Акустические волны, распространяющиеся в металлических стержнях, существенно отличаются от волн в неограниченной среде. Строгий анализ распространения таких волн связан с довольно громоздкими математическими расчетами. Будем рассматривать волны, длина $\lambda$ которых велика по сравнению с радиусом $R$ стержня. Опишем распространение продольной волны вдоль оси тонкого стержня постоянного сечения площадью $S$. Стержень считается тонким в том случае, когда радиус стержня $R$ мал по сравнению с длиной волны $\lambda$, т.е. $R / \lambda \ll 1$.  Направим ось $x$ вдоль геометрической оси стержня (Рис. 1). Под действием продольной силы $F$ элементарный отрезок стержня $\Delta x$, ограниченный плоскостями $\Delta x$ и $x + \Delta x$, растянется или сожмется на величину $\Delta u = \frac{\partial u}{\partial x} Δx$, где $\frac{\partial u}{\partial x}$ — относительное удлинение, т. е. деформация элемента стержня. Напряжение $\sigma$ (т.е. сила, действующая на единицу поперечного сечения стержня) согласно закону Гука равно $$ \sigma = \frac{F}{S} = E \frac{\Delta u}{\Delta x} = E \frac{\partial u}{\partial x}, \tag{1} $$ где $E$ — модуль Юнга. В результате переменной деформации вдоль оси стержня будет распространяться продольная волна. Действительно, в сечениях $x$ и $x + \Delta x$ напряжения будут различными, а их разность можно записать следующим образом: $$ \sigma(x + \Delta x) - \sigma(x) = \frac{1}{S} \frac{\partial F}{\partial x} \Delta x = \frac{\partial \sigma}{\partial x} \Delta x = E \frac{\partial^2 u}{\partial x^2} \Delta x. \tag{2} $$ Эта разность напряжений вызовет движение элемента стержня массой $m = S \rho \Delta x$ вдоль оси $x$ ($\rho$ — плотность материала стержня). Используя соотношения $(1)$ и $(2)$, на основании второго закона Ньютона уравнение движения этого элемента можно записать в виде: $$ S \rho \Delta x \frac{\partial^2 u}{\partial t^2} = S E \frac{\partial^2 u}{\partial x^2} \Delta x. \tag{3} $$ Обозначив $c = \sqrt{E / \rho}$, выражение $(3)$ запишем в следующем виде: $$ \frac{\partial^2 u}{\partial t^2} = c^2 \frac{\partial^2 u}{\partial x^2}. \tag{4} $$ Это — волновое уравнение. Оно, в частности, описывает распространение продольных волн в стержне. Общее решение волнового уравнения можно представить в форме двух бегущих волн, распространяющихся в обе стороны вдоль оси $x$ со скоростью $c$: $$ u(x, t) = g(ct - x) + h(ct + x), \tag{5} $$ где $g$ и $h$ — произвольные функции (определяемые начальными и граничными условиями), а $c$ — скорость распространения волны. В случае гармонического возбуждения колебаний с частотой $f$ продольная волна в тонком стержне может быть представлена в виде суперпозиции двух бегущих навстречу друг другу синусоидальных волн: $$ u(x, t)=A_1 \sin⁡(ωt - kx + \varphi_1) + A_2 \sin⁡(ωt + kx+ \varphi_2), \tag{6} $$ где $\omega = 2 \pi f$ — циклическая частота, коэффициент $k = 2 \pi / \lambda$ — волновое число. Здесь первое слагаемое описывает волну, бегущую в положительном направлении по оси $x$, второе — в отрицательном. Скорость их распространения $c = \omega / k$. Соотношения между амплитудами $A_1$ и $A_2$ и начальными фазами $\varphi_1$ и $\varphi_2$, а также возможные частоты колебаний $\omega$ определяются граничными условиями на концах стержня. Предположим, во-первых, что при отражении волны от каждого из концов не происходит потери энергии — в таком случае будут одинаковы амплитуды «падающей» и «отражённой» волн на каждом из концов, то есть $A_1 \approx A_2 = A$. Далее, если концы стержня не закреплены, то напряжение $(1)$ в них должно быть равно нулю. Положив координаты концов стержня равными $x = 0$ и $x = L$, запишем эти условия как $$ \frac{\partial u}{\partial x} \bigg|_{x = 0} = \frac{\partial u}{\partial x} \bigg|_{x = L} = 0. \tag{7} $$ Соотношения $(7)$ должны выполняться в произвольный момент времени. Взяв производную по $x$ от $(6)$ в точке $x = 0$, получим, что для справедливости $(7)$ необходимо $\varphi_1 = \varphi_2 = \varphi$. Таким образом, при отражении синусоидальной волны от свободного конца стержня, её фаза не изменяется (если же концы закреплены, нетрудно получить, что фазы волн должны отличаться на $\pi$). Теперь перепишем $(6)$, используя полученные условия для амплитуд и фаз, а также формулу суммы синусов: $$ u(x, t)=2A \cos ⁡kx \sin⁡(ωt+φ). \tag{8} $$ Колебания такого вида называют гармонической стоячей волной. Подстановка второго условия $(7)$ в $(8)$ даёт уравнение $\sin ⁡kL = 0$, которое определяет набор допустимых значений волновых чисел $k_n L = \pi n$, $n = 1, 2, 3…$ или, выражая через длину волны, $L = n \lambda_n/2$. Таким образом, на длине стержня должно укладываться целое число полуволн. Допустимые значения частот $f_n = c / \lambda_n = n \frac{c}{2L}$. Их называют собственными частотами колебаний стержня длиной $L$. Зависимость амплитуды смещения $u$ от координаты $x$ для собственных колебаний стержня с незакрепленными концами при $n = 1, 2, 3$ представлена на Рис. 2.  Заметим, что в реальной системе стоячая волна не может быть реализована в чистом виде: всегда существуют потери энергии, связанные, в том числе, с отражением волн на краях стержня ($A_1 \neq A_2$). Поэтому для поддержания колебаний необходимо наличие некоторого стороннего возбудителя. Зная плотность материала и величину скорости $c$ можно вычислить модуль Юнга материала $E$. Для определения скорости $c$ в данной работе используется метод акустического резонанса. Это явление состоит в том, что при частотах гармонического возбуждения, совпадающих с собственными частотами колебаний стержня, резко увеличивается амплитуда колебаний, при этом в стержне образуется стоячая волна. Схема экспериментальной установки приведена на Рис. 3.  Исследуемый стержень 5 размещается на стойке 10. Возбуждение и прием колебаний в стержне осуществляются электромагнитными преобразователями 4 и 6, расположенными рядом с торцами стержня. Крепления 9, 11 электромагнитов дают возможность регулировать их расположение по высоте, а также перемещать вправо-влево по столу 12. Электромагнит 4 служит для возбуждения упругих механических продольных колебаний в стержне. На него с генератора звуковой частоты 1 подается сигнал синусоидальной формы. Сигнал с опорного выхода (выход синхронизации) генератора поступает на частотомер 2 и вход канала CH1(X) осциллографа 3. Протекающий по катушке возбуждающего преобразователя 4 переменный ток $I_\sim$ создает магнитное поле $B_\sim$, пропорциональное $I_\sim$, в котором находится один конец стержня. На этот конец стержня будет действовать переменная сила $F_\sim$, величина которой пропорциональна $B^2$ (в случае немагнитных стержней на их концы наклеиваются тонкие диски из магнитной стали). Для получения линейной связи между возбуждающей силой $F_\sim$ и током $I_\sim$ в преобразователе имеется постоянный магнит, поле которого $B_0$ значительно больше $B_\sim$. В этом случае действующая на стержень переменная сила пропорциональна $$ F_\sim \propto (B_0 + B_\sim )^2 \propto B_0^2 + 2B_0 B_\sim \propto B_0 I_\sim + const., $$ т.к. $2B_0 B_\sim \gg B_\sim^2$. Линейная связь между током и действующей силой позволяет определить частоту переменной силы по измерению частоты сигнала генератора. Рядом с другим торцом стержня находится аналогичный электромагнитный датчик 6, который служит для преобразования механических колебаний в электрические. При колебаниях стержня магнитное поле, в котором находится торец стержня, изменяется и вызывает ЭДС в электромагните 6. Амплитуда этой ЭДС пропорциональна амплитуде колебаний стержня, а частота совпадает с частотой генератора. При настройке генератора на резонансную частоту стержня амплитуда колебаний последнего резко возрастает. ЭДС, наводимая этими колебаниями в приемнике 6, усиливается усилителем 7. С выхода усилителя исследуемый сигнал подается на вход канала CH2(Y) осциллографа. Перед включением осциллографа в сеть убедитесь, что органы управления осциллографа установлены следующим образом: Соберите установку согласно Рис 3. Разместите электромагниты напротив торцов стержня так, чтобы торцы стержня совпали с центрами датчиков, а зазор между полюсами электромагнита и торцевой поверхностью стержней составлял $1–3 \ мм$. Плоскость магнитов должна быть строго перпендикулярна оси стержня. Не допускайте соприкосновения электромагнита со стержнем. Подав на канал CH1(X) сигнал с генератора, а на канал CH2(Y) исследуемый сигнал с усилителя, можно получить на экране фигуру Лиссажу. Дальнейшие измерения, включая поиски резонансов, вы можете производить как с помощью фигур Лиссажу, так и рассматривая одновременно два синусоидальных сигнала, развернутых по времени. Выбранный вариант запишите в работе. Во всех пунктах этой задачи необходимо оценивать погрешности. Установите медный стержень длиной $L = (600 \pm 5) \ мм$. Подставка 10 должна быть расположена в середине стержня.
Найдите первую резонансную частоту $f_1^{Cu}$ для этого стержня. Точно найденный резонанс характеризуется следующими признаками: амплитуда принятого сигнала достигает максимума; амплитуда не меняется во времени (отсутствуют биения). Первая резонансная частота здесь и в пунктах $A3 - A4$ лежит в диапазоне от $2.5$ до $5 \ кГц$.
Найдите все последующие резонансные частоты $f_n^{Cu}$. Результаты занесите в таблицу.
Установите алюминиевый стержень длиной $L = (600 \pm 5) \ мм$. Найдите его резонансные частоты $f_n^{Al}$.
Установите стальной стержень длиной $L = (600 \pm 5) \ мм$. Найдите его резонансные частоты $f_n^{St}$.
На одном графике постройте зависимости $f_n (n)$ для стержней всех материалов. Определите значение скорости звука $c_{Cu}$, $c_{Al}$, $c_{St}$.
Измеряя необходимые параметры стержней, найдите их плотности $\rho_{Cu}$, $\rho_{Al}$, $\rho_{St}$. Рассчитайте также модуль Юнга всех материалов $E_{Cu}$, $E_{Al}$, $E_{St}$. Дальнейшие эксперименты следует проводить со алюминиевым стержнем.
Определите радиус стержня $R_{Al}$. Проверьте справедливость приближения «тонкий стержень» ($R / \lambda \ll 1$).
Перестраивая генератор, добейтесь возбуждения первой гармоники $f_1^{Al}$ резонансных колебаний в стержне на «половинной» частоте $f_1^{Al} / 2$. Пронаблюдайте на экране осциллографа фигуру Лиссажу. Зарисуйте ее. Объясните явление.
Снимите амплитудно-частотную характеристику вблизи первого резонанса. Постройте ее график.
По графику из пункта $D1$ определите добротность $Q$ стержня.
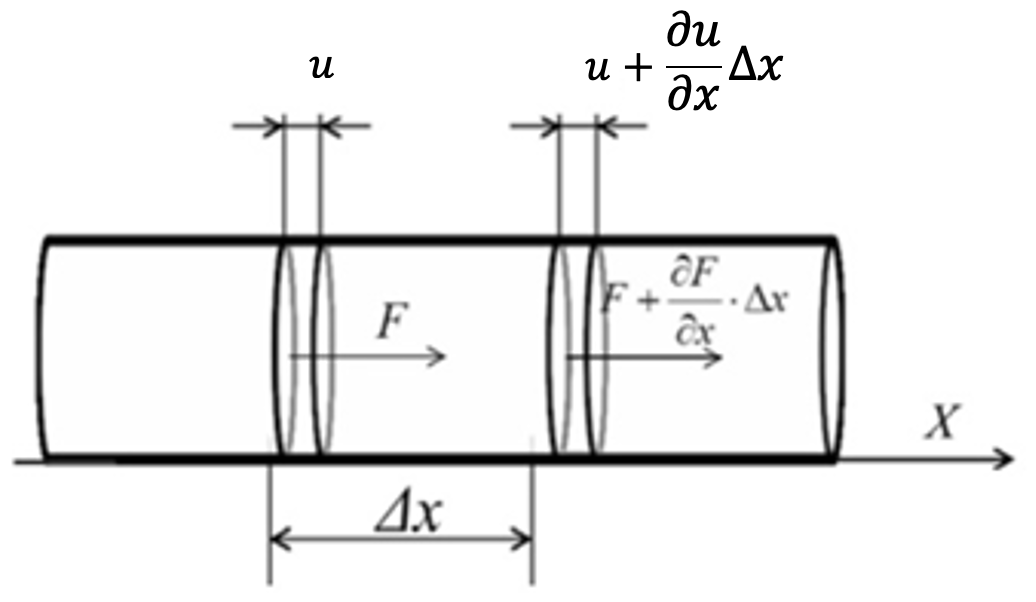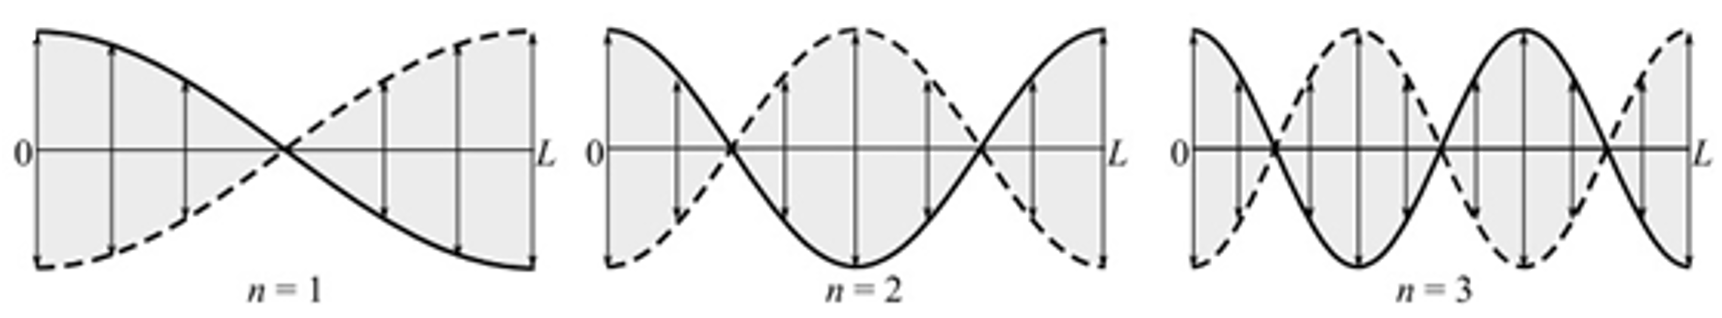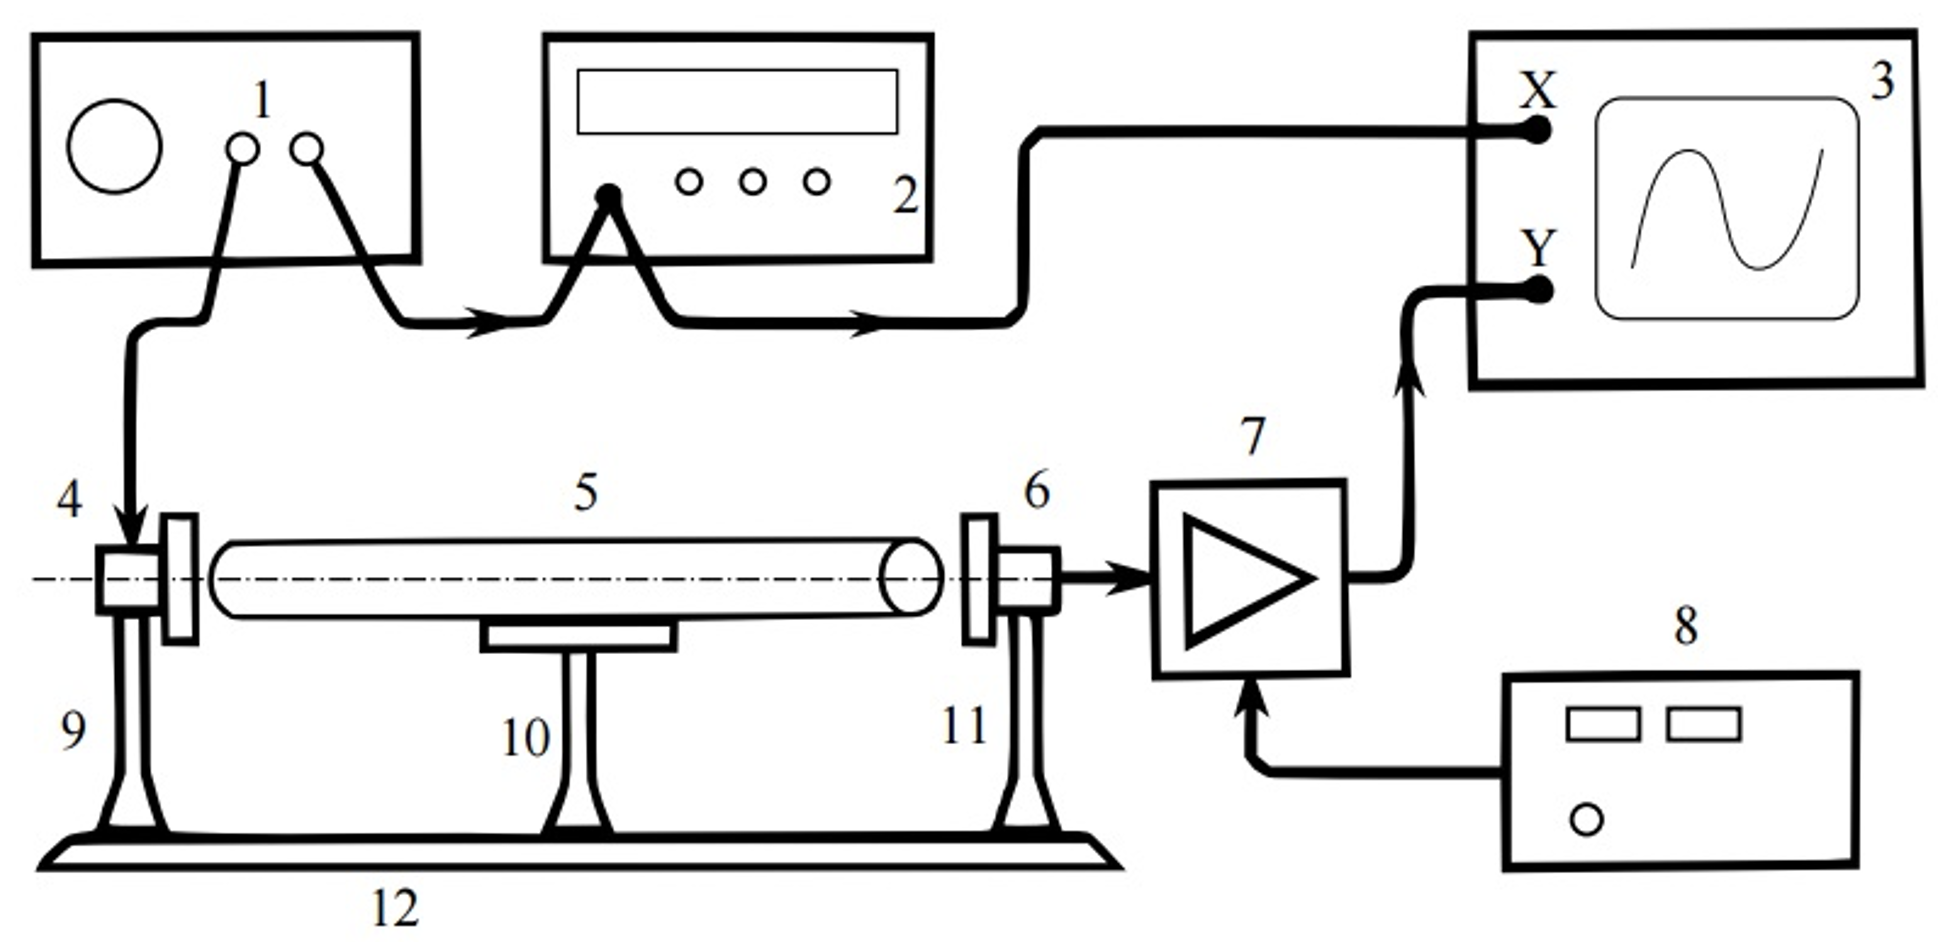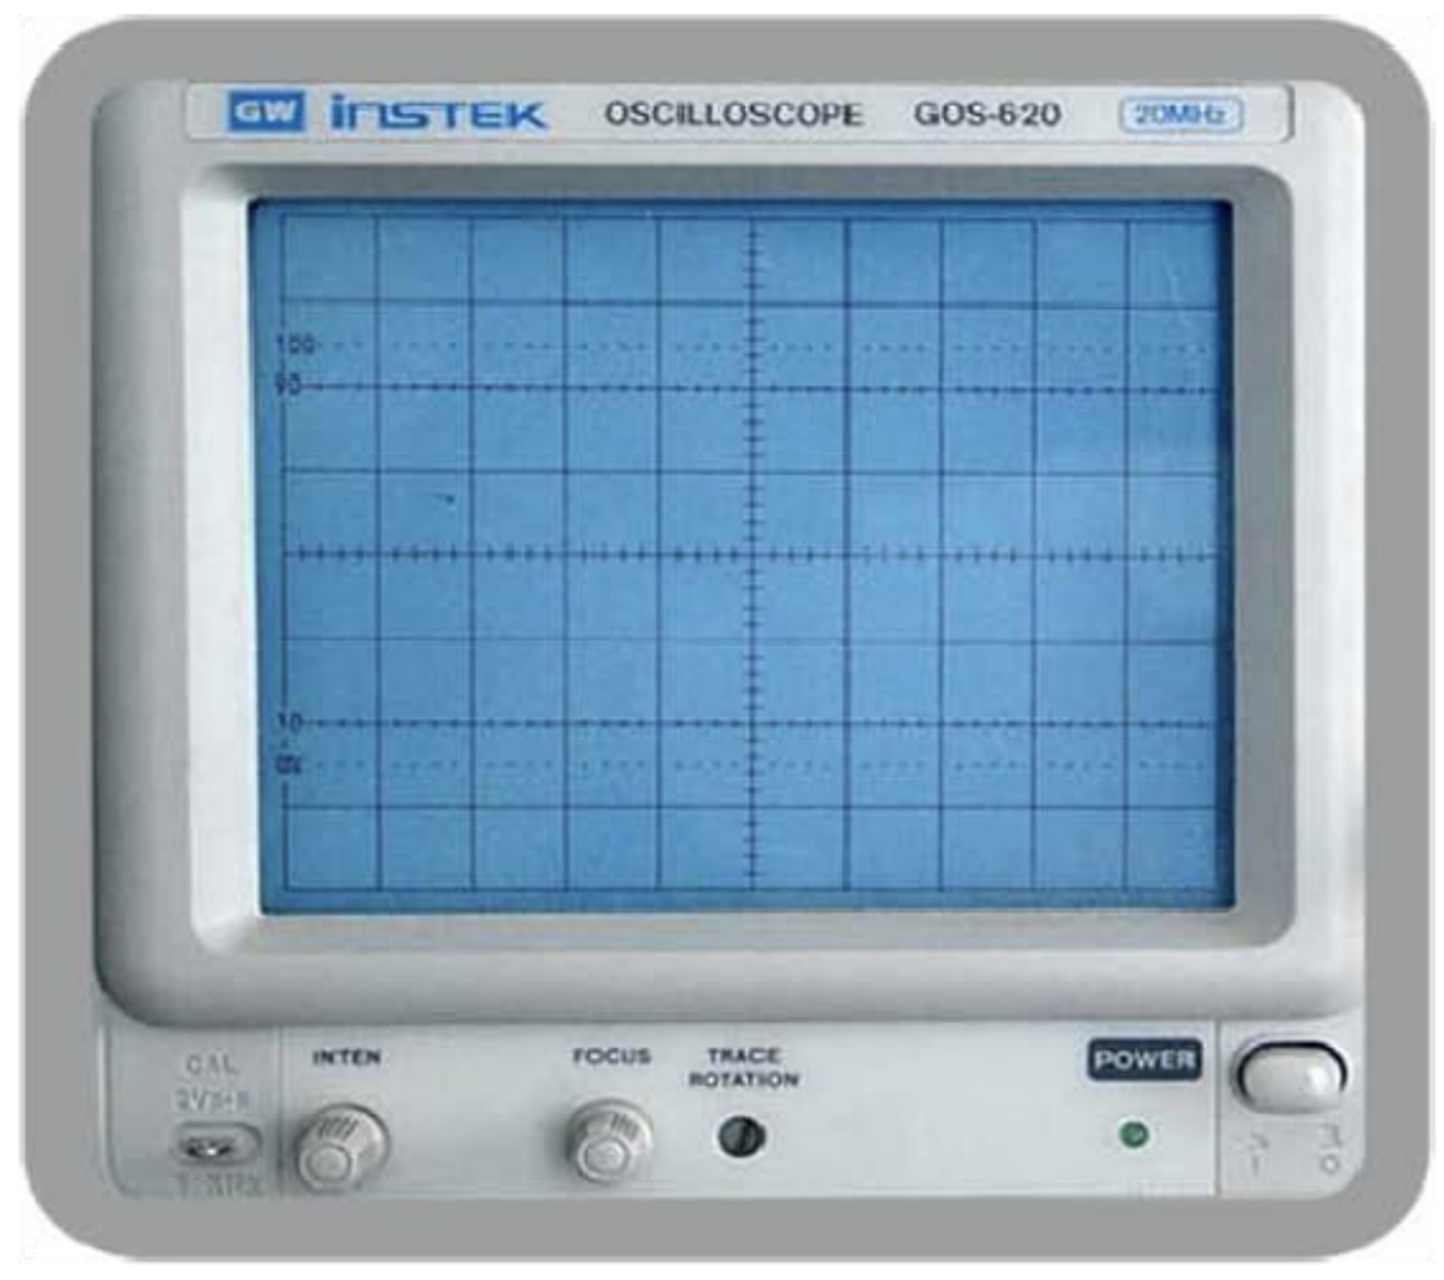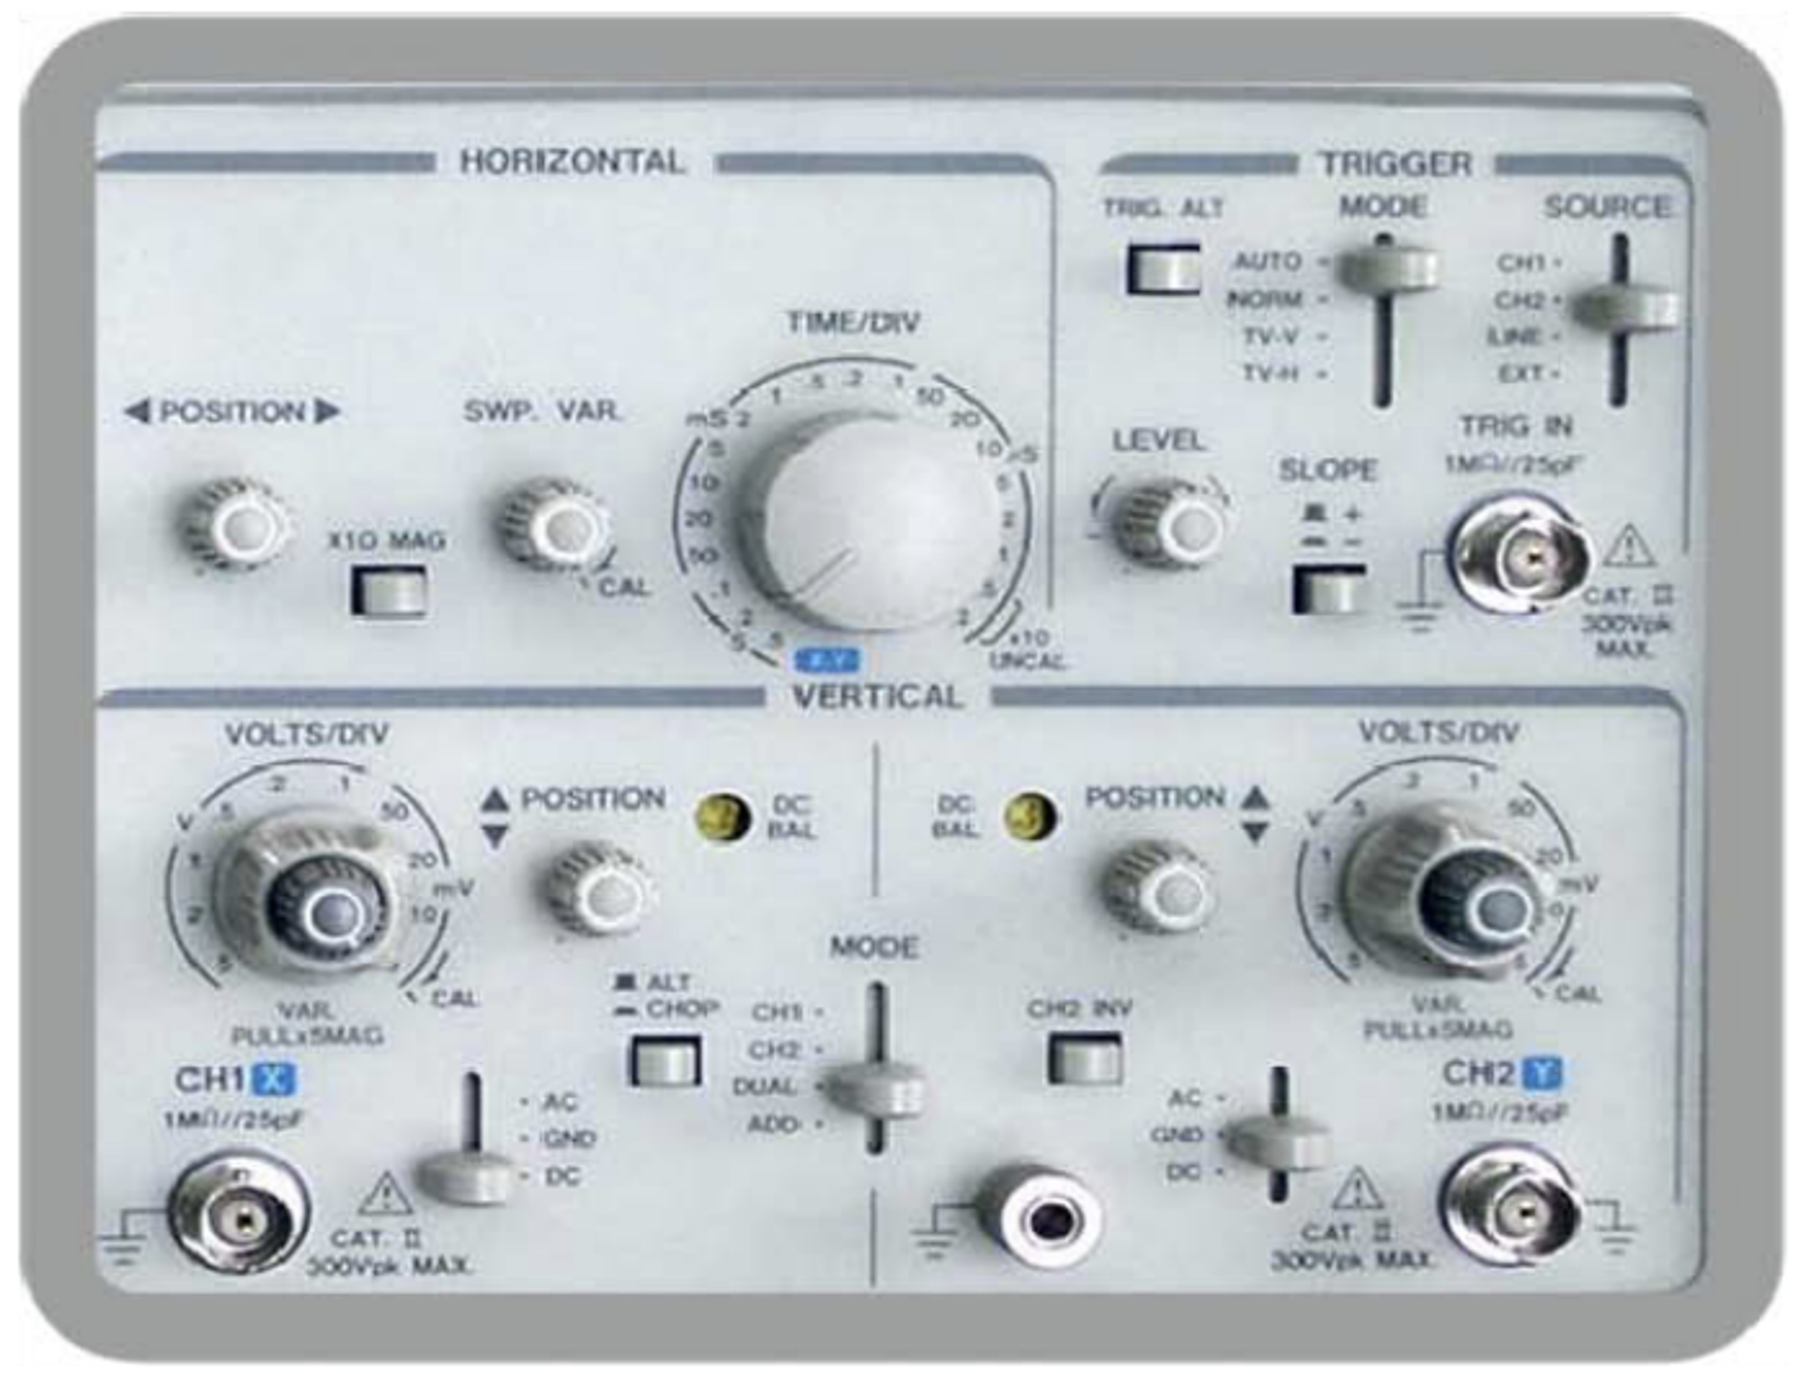
Найдите первую резонансную частоту $f_1^{Cu}$ для этого стержня. Точно найденный резонанс характеризуется следующими признаками: амплитуда принятого сигнала достигает максимума; амплитуда не меняется во времени (отсутствуют биения). Первая резонансная частота здесь и в пунктах $A3 - A4$ лежит в диапазоне от $2.5$ до $5 \ кГц$.

Найдите все последующие резонансные частоты $f_n^{Cu}$. Результаты занесите в таблицу.

Установите алюминиевый стержень длиной $L = (600 \pm 5) \ мм$. Найдите его резонансные частоты $f_n^{Al}$.

Установите стальной стержень длиной $L = (600 \pm 5) \ мм$. Найдите его резонансные частоты $f_n^{St}$.

На одном графике постройте зависимости $f_n (n)$ для стержней всех материалов. Определите значение скорости звука $c_{Cu}$, $c_{Al}$, $c_{St}$.

Измеряя необходимые параметры стержней, найдите их плотности $\rho_{Cu}$, $\rho_{Al}$, $\rho_{St}$. Рассчитайте также модуль Юнга всех материалов $E_{Cu}$, $E_{Al}$, $E_{St}$.

Определите радиус стержня $R_{Al}$. Проверьте справедливость приближения «тонкий стержень» ($R / \lambda \ll 1$).

Перестраивая генератор, добейтесь возбуждения первой гармоники $f_1^{Al}$ резонансных колебаний в стержне на «половинной» частоте $f_1^{Al} / 2$. Пронаблюдайте на экране осциллографа фигуру Лиссажу. Зарисуйте ее. Объясните явление.

Снимите амплитудно-частотную характеристику вблизи первого резонанса. Постройте ее график.

По графику из пункта $D1$ определите добротность $Q$ стержня.
Темы:
E